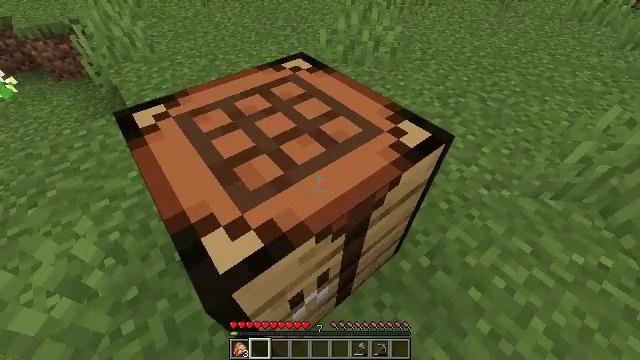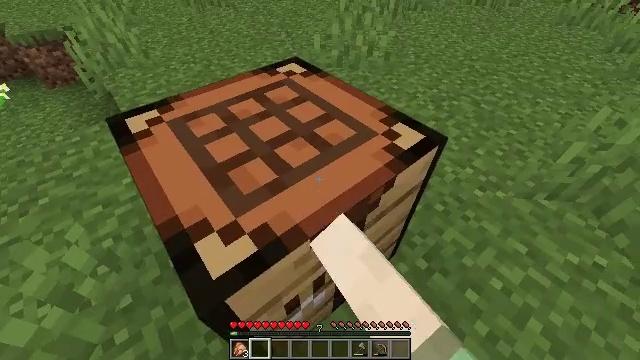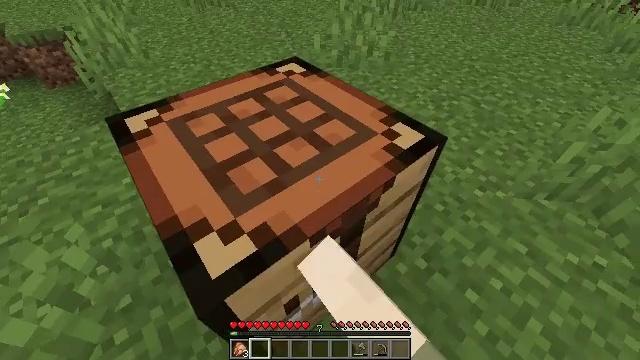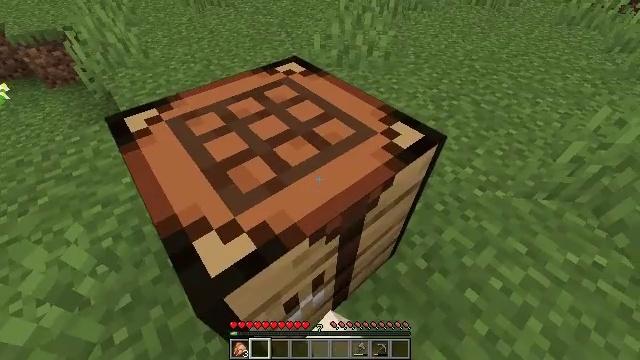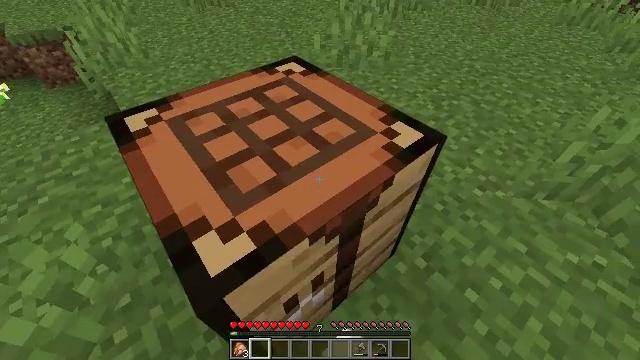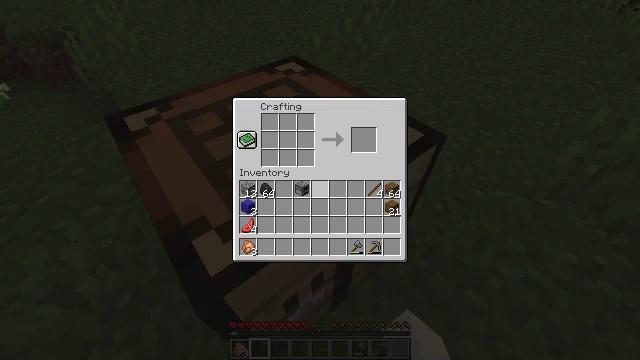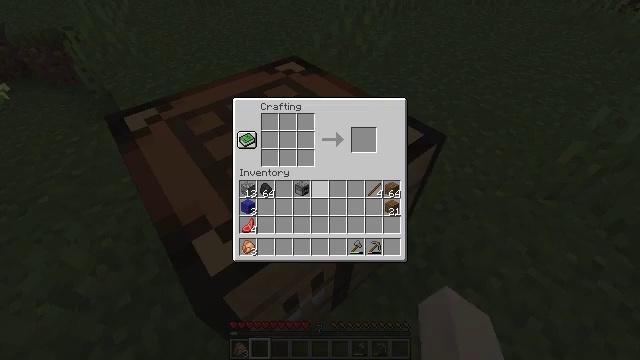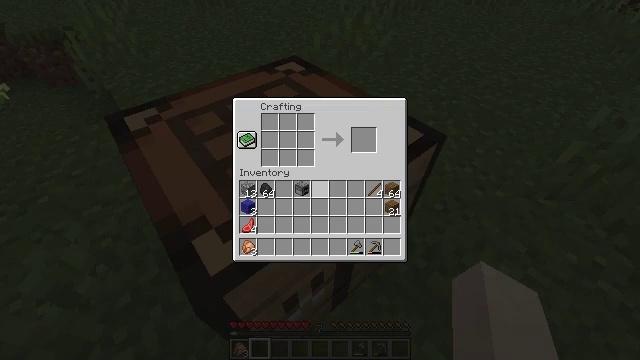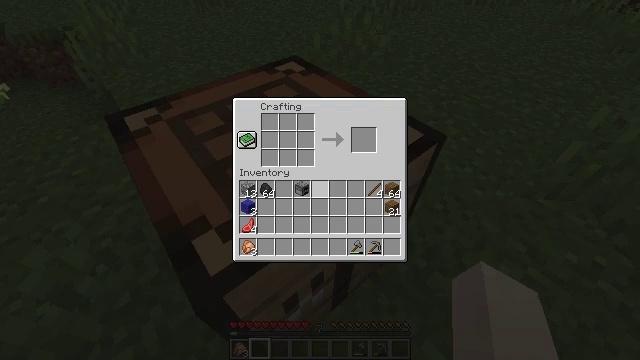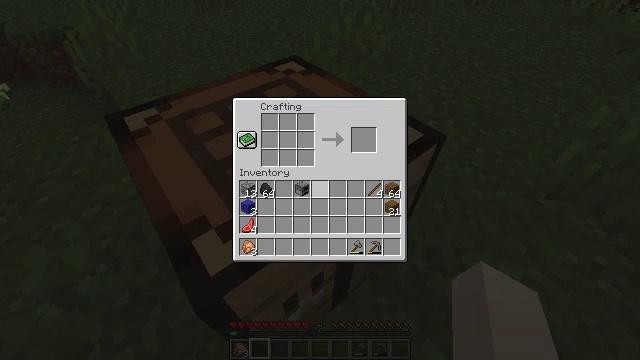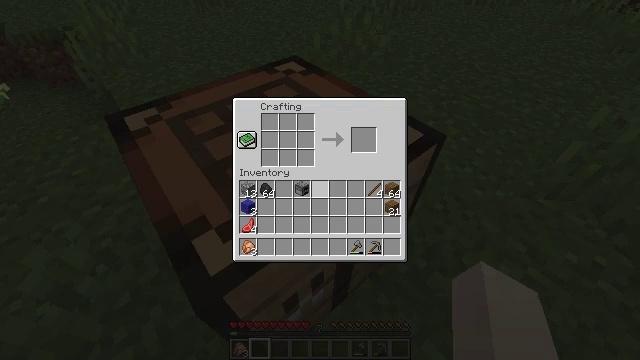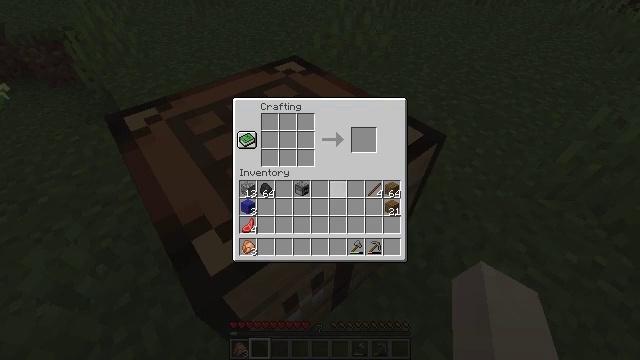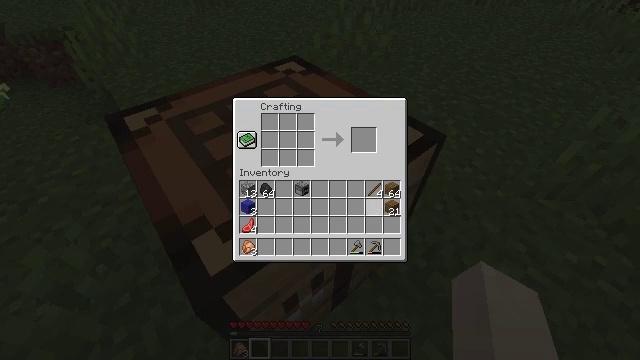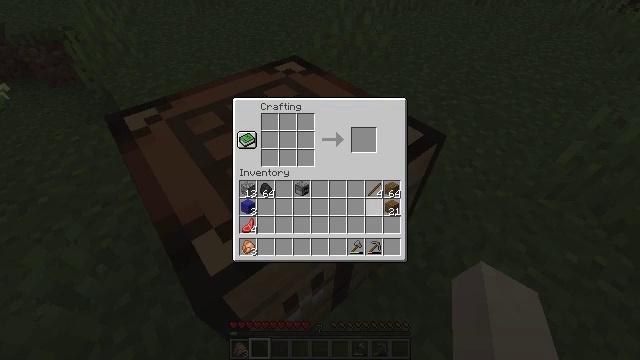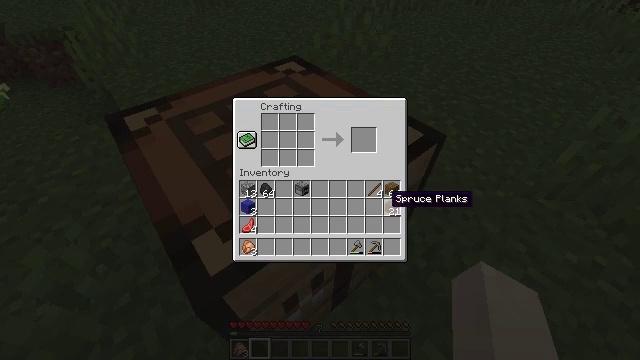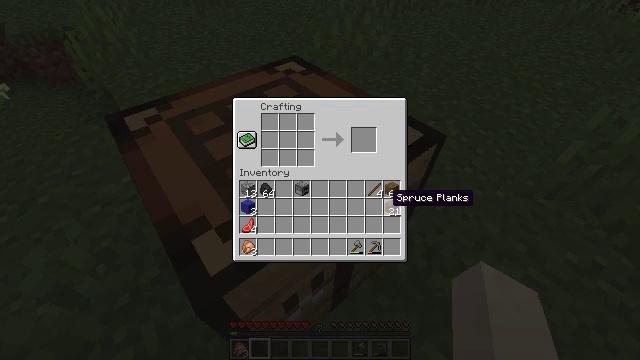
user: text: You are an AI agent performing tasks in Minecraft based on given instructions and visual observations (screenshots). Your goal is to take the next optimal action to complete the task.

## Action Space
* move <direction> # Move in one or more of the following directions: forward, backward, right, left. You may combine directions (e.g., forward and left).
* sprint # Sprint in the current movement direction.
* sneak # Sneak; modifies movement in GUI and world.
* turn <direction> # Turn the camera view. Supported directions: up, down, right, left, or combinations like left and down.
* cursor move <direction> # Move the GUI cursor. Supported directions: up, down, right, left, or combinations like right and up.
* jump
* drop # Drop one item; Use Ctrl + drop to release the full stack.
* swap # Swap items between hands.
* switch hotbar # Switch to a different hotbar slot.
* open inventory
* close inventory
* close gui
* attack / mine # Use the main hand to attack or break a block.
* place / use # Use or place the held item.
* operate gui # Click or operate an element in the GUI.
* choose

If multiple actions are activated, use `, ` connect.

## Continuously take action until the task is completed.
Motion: motion action
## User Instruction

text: Construct a blue bed with blue wool and wooden planks.
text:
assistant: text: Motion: turn right
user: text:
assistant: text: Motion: no_op
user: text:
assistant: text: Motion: no_op
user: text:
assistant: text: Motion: no_op
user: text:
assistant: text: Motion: open gui
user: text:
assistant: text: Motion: no_op
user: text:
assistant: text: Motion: no_op
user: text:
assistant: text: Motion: no_op
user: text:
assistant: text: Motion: no_op
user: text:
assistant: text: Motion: no_op
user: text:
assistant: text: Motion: cursor move right
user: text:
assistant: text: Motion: cursor move right and down
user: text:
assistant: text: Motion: cursor move right
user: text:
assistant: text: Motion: no_op
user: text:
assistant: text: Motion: no_op
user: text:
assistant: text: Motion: no_op
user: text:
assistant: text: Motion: no_op
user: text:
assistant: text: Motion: no_op
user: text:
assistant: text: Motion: operate gui
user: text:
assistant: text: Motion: operate gui
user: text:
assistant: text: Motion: cursor move left and up
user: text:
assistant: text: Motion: cursor move left and up
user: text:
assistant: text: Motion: no_op
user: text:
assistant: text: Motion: no_op
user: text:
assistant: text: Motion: no_op
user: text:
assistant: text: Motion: no_op
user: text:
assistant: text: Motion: no_op
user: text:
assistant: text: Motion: no_op
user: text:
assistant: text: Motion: no_op
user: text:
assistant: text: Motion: choose